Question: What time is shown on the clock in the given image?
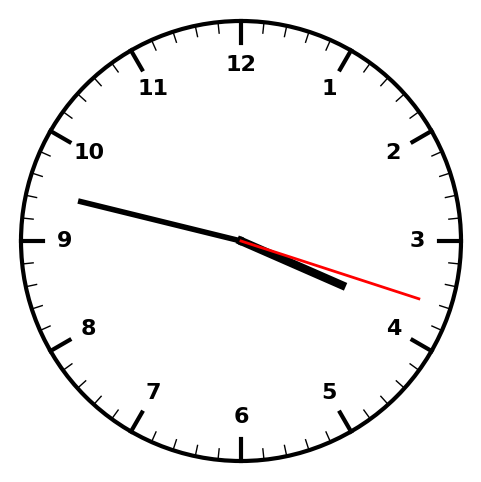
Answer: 03:47:18